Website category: auto
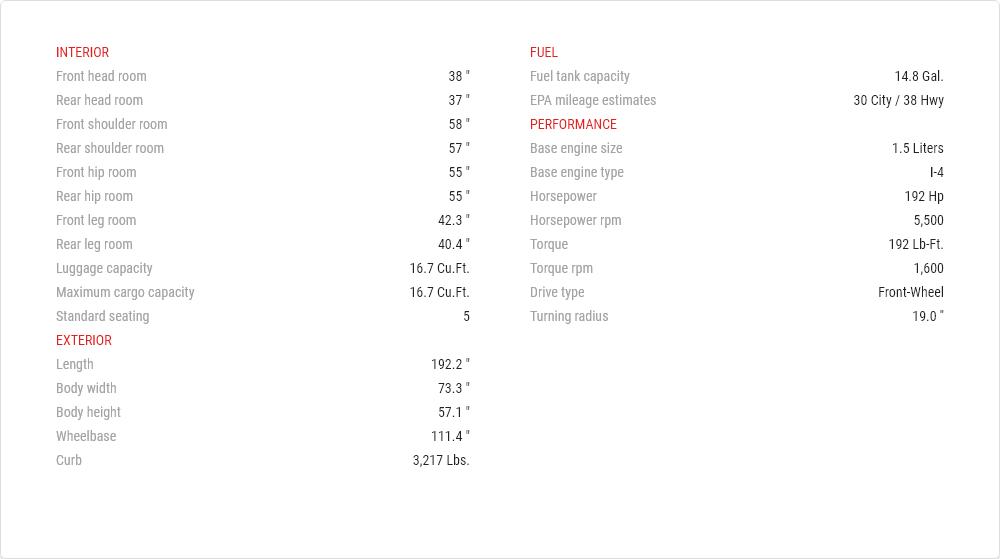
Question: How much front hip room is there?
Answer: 55 "

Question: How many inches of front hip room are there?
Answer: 55 "

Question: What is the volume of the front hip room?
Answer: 55 "

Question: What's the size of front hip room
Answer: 55 "

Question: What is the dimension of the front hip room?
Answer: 55 "